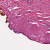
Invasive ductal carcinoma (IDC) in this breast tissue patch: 0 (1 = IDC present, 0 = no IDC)